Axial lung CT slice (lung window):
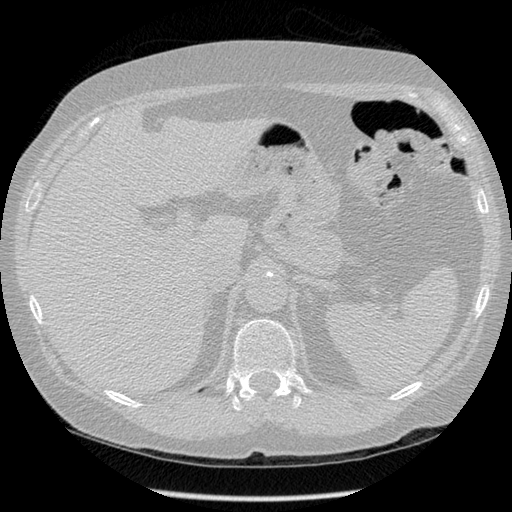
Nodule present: no